【题型】解答题　【知识点】向量　【难度】easy
如图，已知向量$\vec{a}$、$\vec{b}$、$\vec{c}$，作出下列向量：

(1) $\vec{a} + \vec{c} - \vec{b}$和$\vec{a} + (\vec{c} - \vec{b})$；

(2) $\vec{a} - (\vec{b} + \vec{c})$和$\vec{a} - \vec{c} - \vec{b}$。
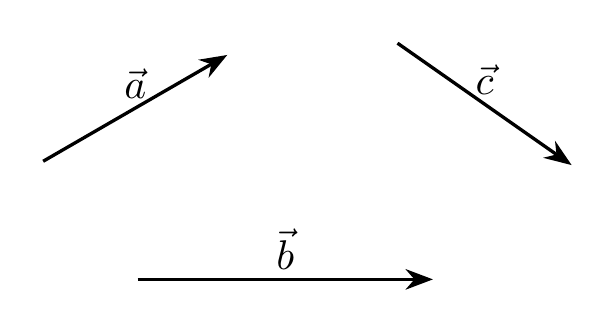
【解答】
【答案】(1)图见解析
(2)图见解析

【分析】根据向量的加减法法则即可作图。

【详解】（1）如图所示，在平面内任取一点$O$，作$\overrightarrow{OA}=\vec{a}$，$\overrightarrow{AB}=\vec{b}$，$\overrightarrow{OC}=\vec{c}$，则$\overrightarrow{CB}=\vec{a}+\vec{c}-\vec{b}$；

如图所示，在平面内任取一点$P$，作$\overrightarrow{PD}=\vec{b}$，$\overrightarrow{PE}=\vec{c}$，则$\overrightarrow{DE}=\vec{c}-\vec{b}$，
作$\overrightarrow{EF}=\vec{a}$，则$\overrightarrow{DF}=\overrightarrow{DE}+\overrightarrow{EF}=\vec{a}+(\vec{c}-\vec{b})$。

（2）如图所示，在平面内任取一点$O$，作$\overrightarrow{OA}=\vec{b}$，$\overrightarrow{AB}=\vec{c}$，则$\overrightarrow{OB}=\vec{b}+\vec{c}$；
作$\overrightarrow{OC}=-\overrightarrow{OB}$，$\overrightarrow{CD}=\vec{a}$，则$\overrightarrow{OD}=\vec{a}-(\vec{b}+\vec{c})$；

如图所示，在平面内任取一点$P$，作$\overrightarrow{PE}=\vec{a}$，$\overrightarrow{PF}=\vec{c}$，则$\overrightarrow{FE}=\vec{a}-\vec{c}$；
作$\overrightarrow{FG}=\vec{b}$，则$\overrightarrow{GE}=\vec{a}-\vec{c}-\vec{b}$。

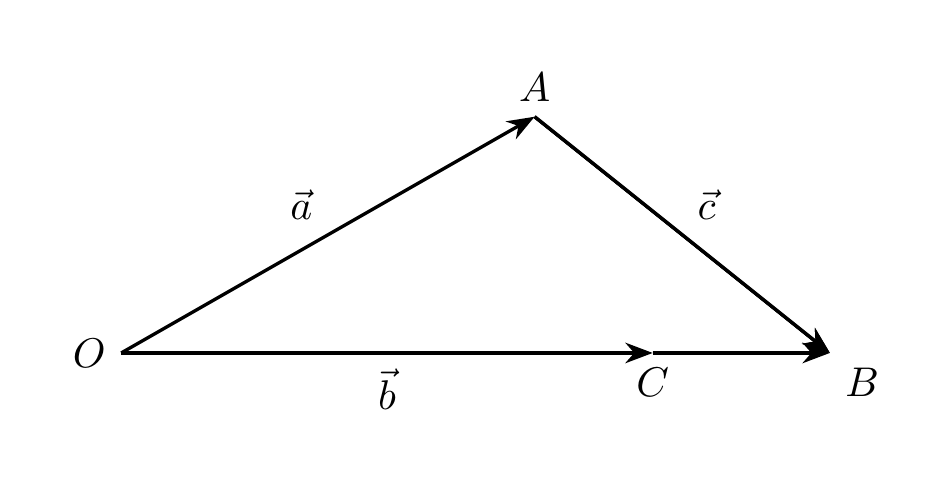
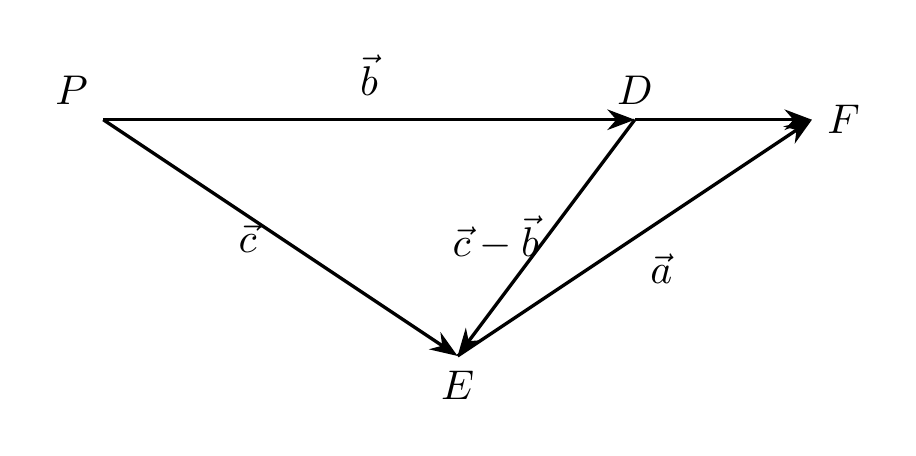
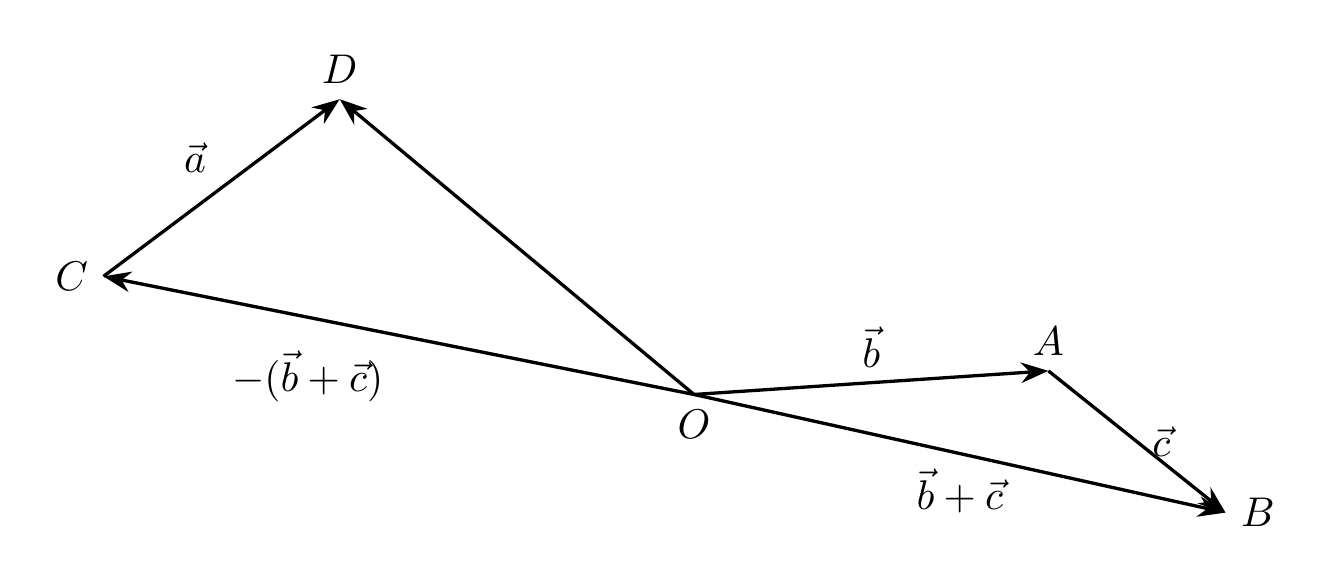
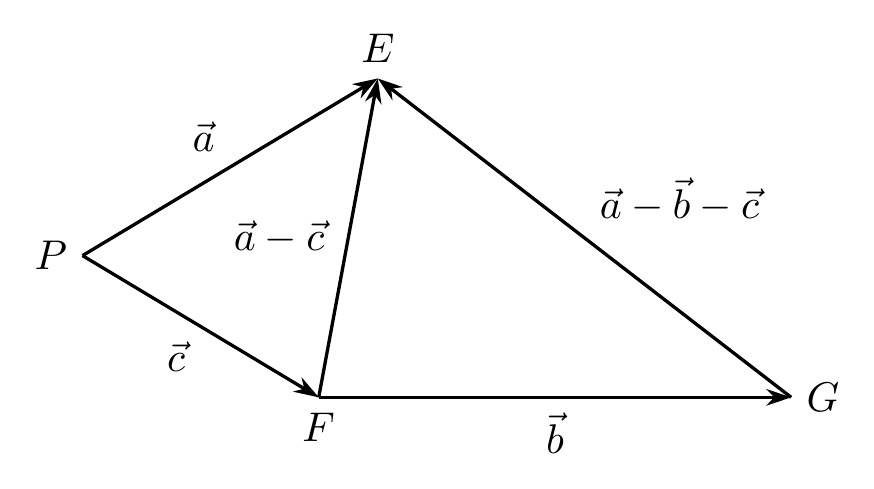